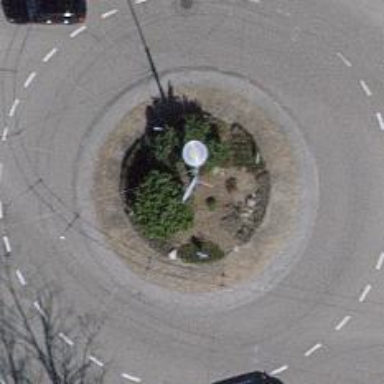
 featuring roundabout. The presence of trolley wires indicates electric trolleybuses operating in the area."